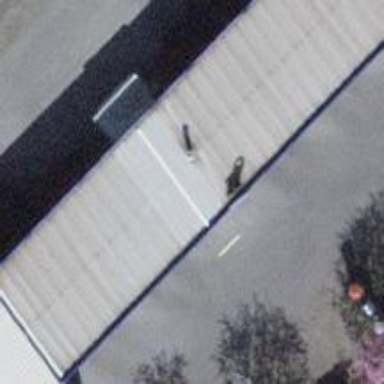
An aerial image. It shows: Car wash facility.